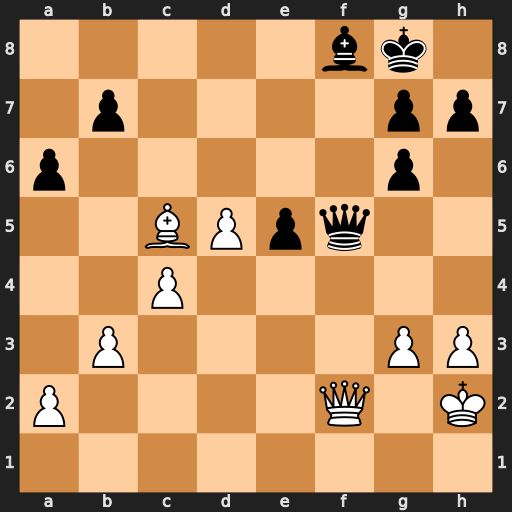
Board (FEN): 5bk1/1p4pp/p5p1/2BPpq2/2P5/1P4PP/P4Q1K/8
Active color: w
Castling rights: -
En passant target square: -
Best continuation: Qxf5 gxf5 d6